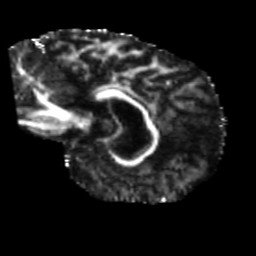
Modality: FA
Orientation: sagittal
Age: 63
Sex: female
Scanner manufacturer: siemens
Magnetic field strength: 3 T
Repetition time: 5.47 s
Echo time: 0.0854 s